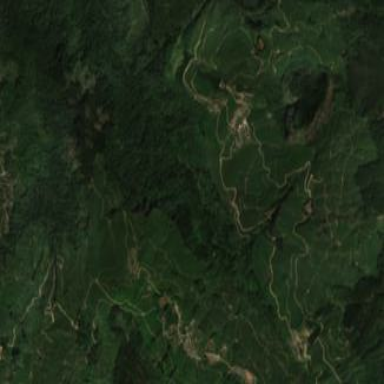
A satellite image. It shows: Tea plantation set in farmland.